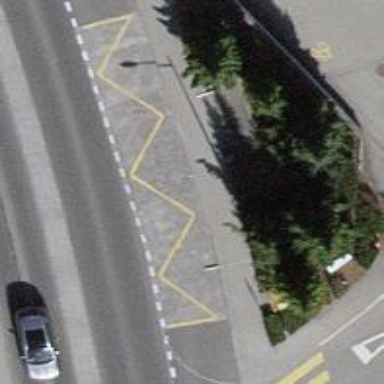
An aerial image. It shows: Sidewalk.